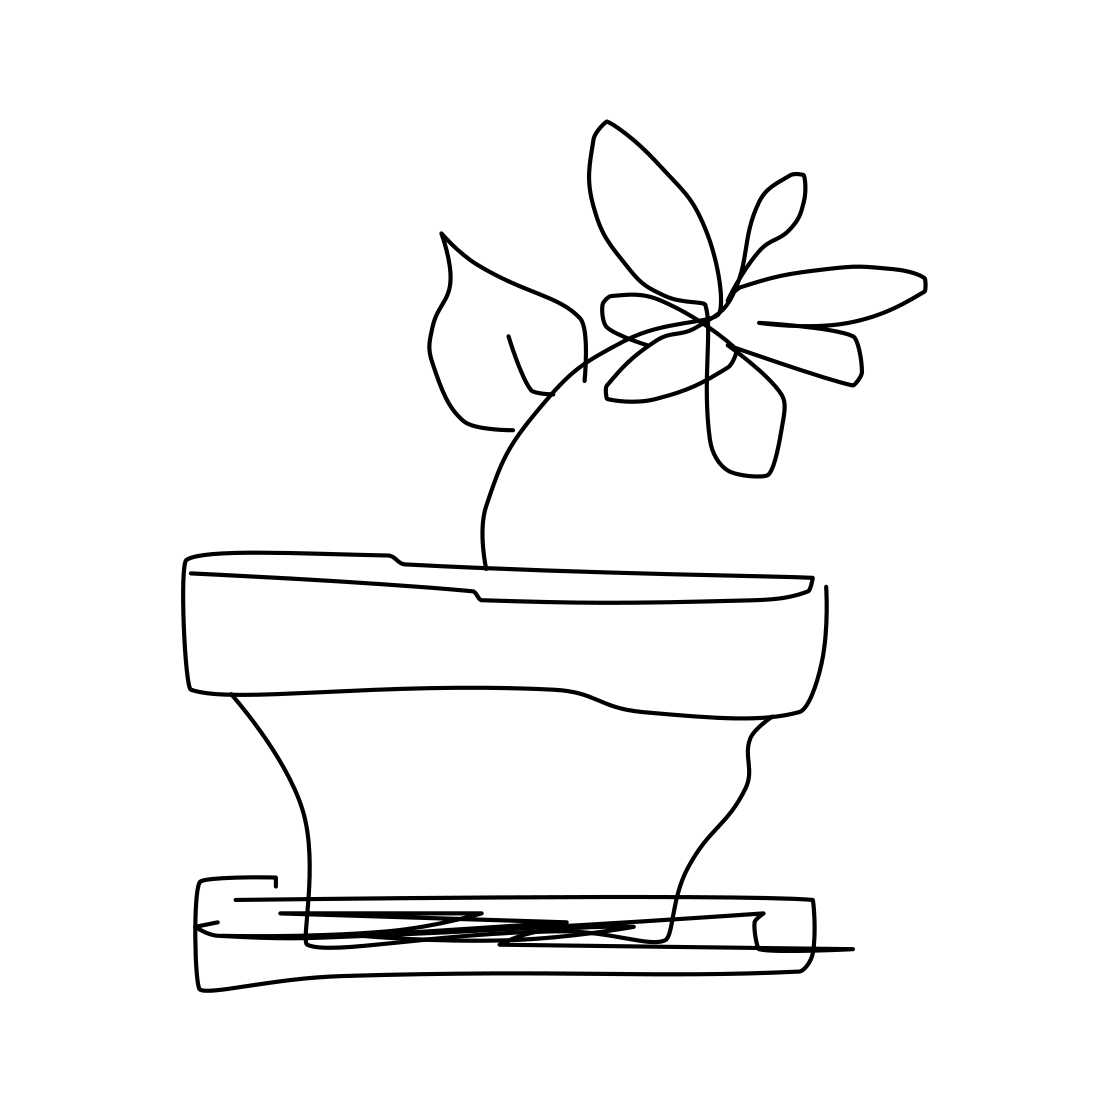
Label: potted plant